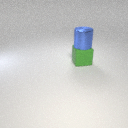
large green rubber cube below large blue metal cylinder